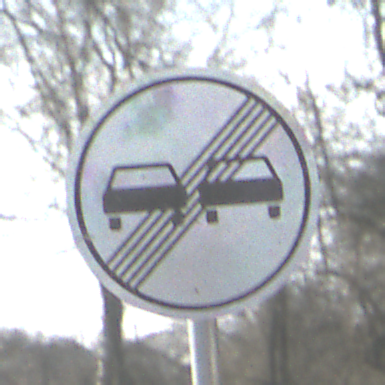
Verkehrszeichen: EndeUeberholverbot
Umgebung: Outdoor, Suburban
Tageszeit: MorningAfternoon
Wetter: PartlyCloudy
Licht: Natural
Jahreszeit: NotSpecified
Kontrast: HighContrast